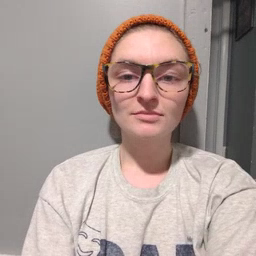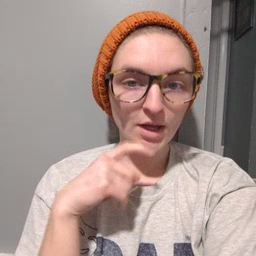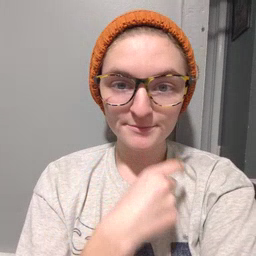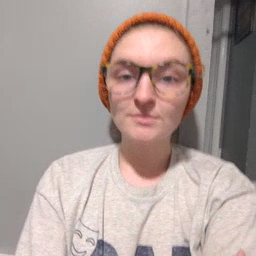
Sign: cereal